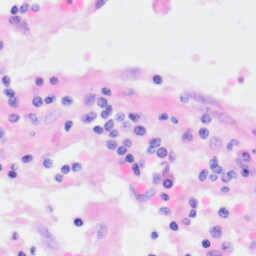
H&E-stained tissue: Kidney